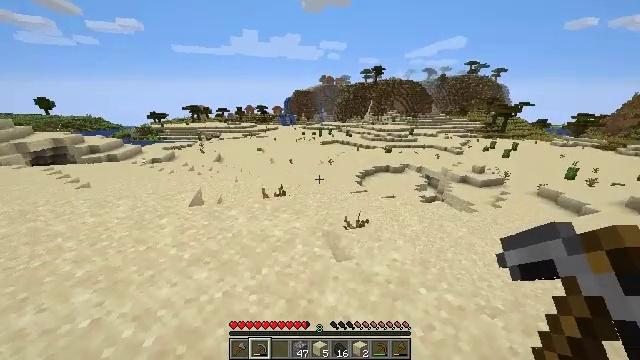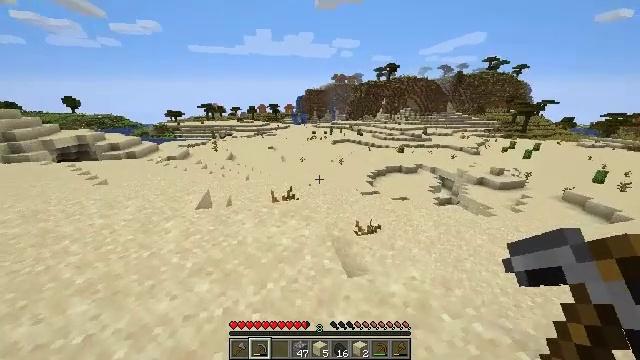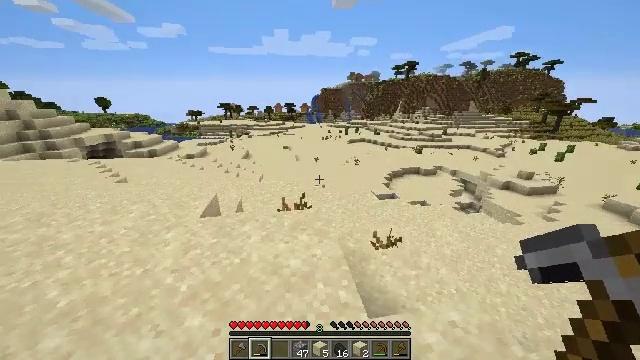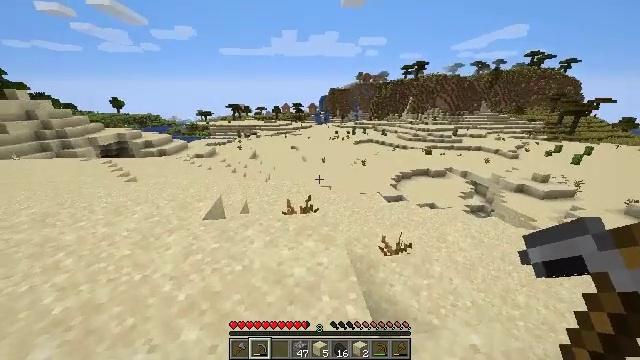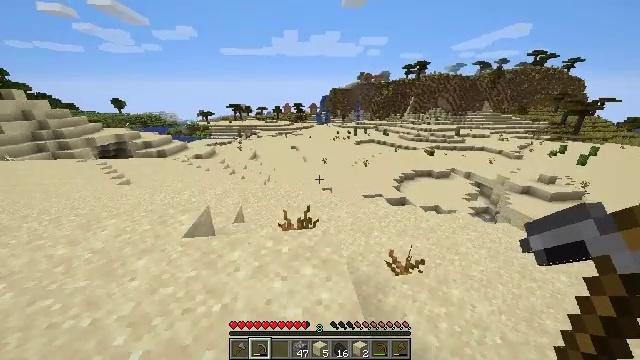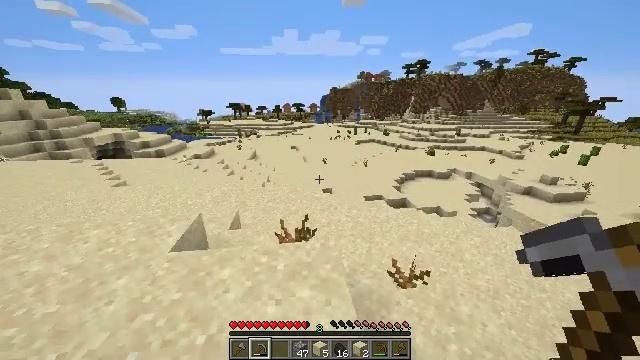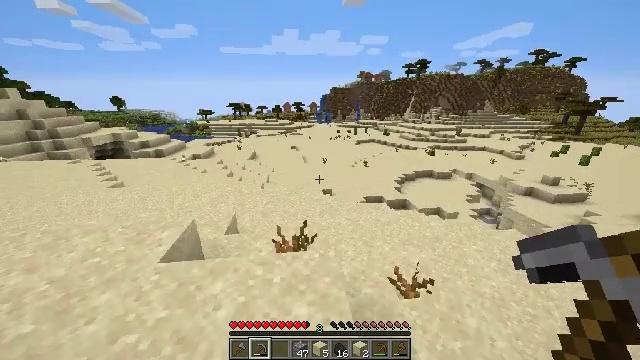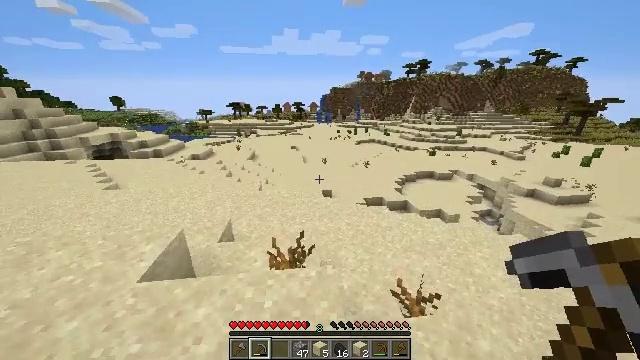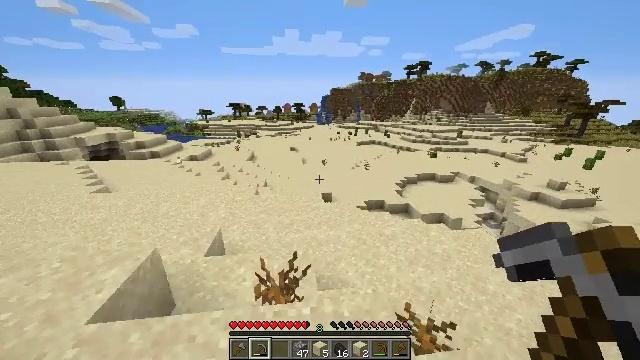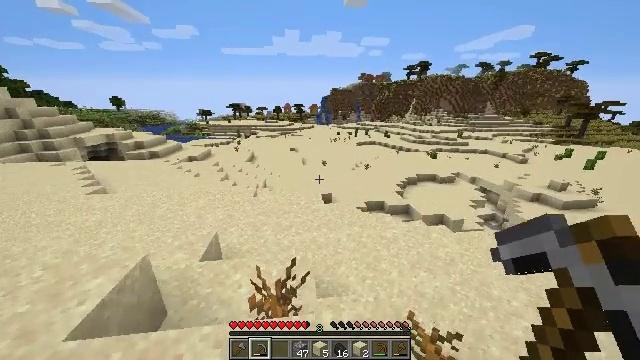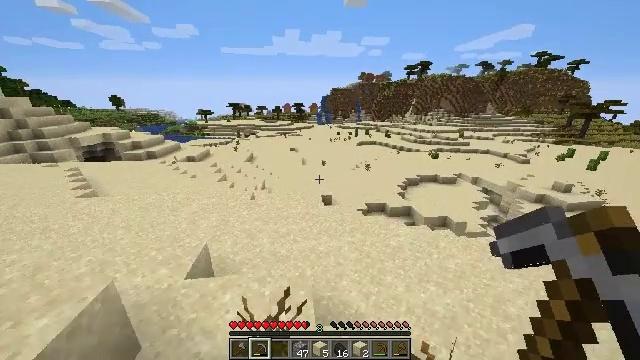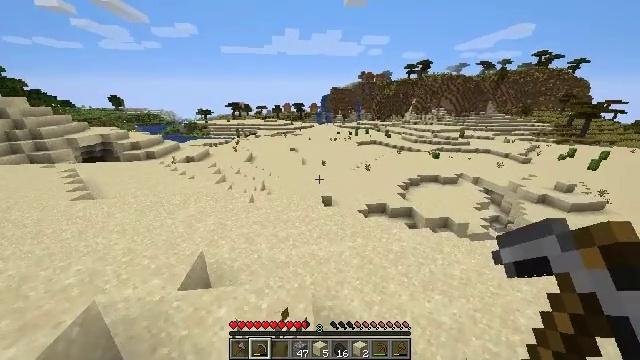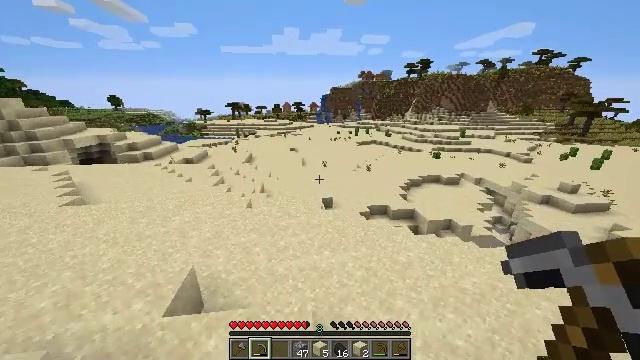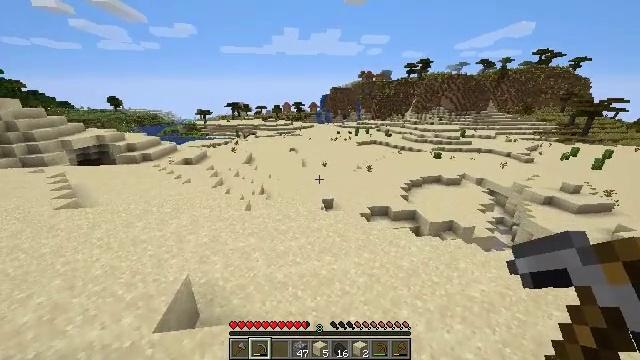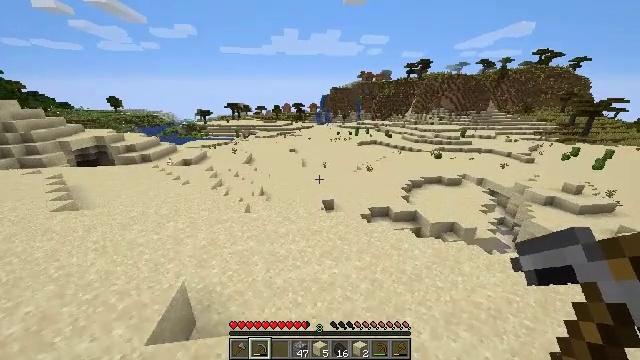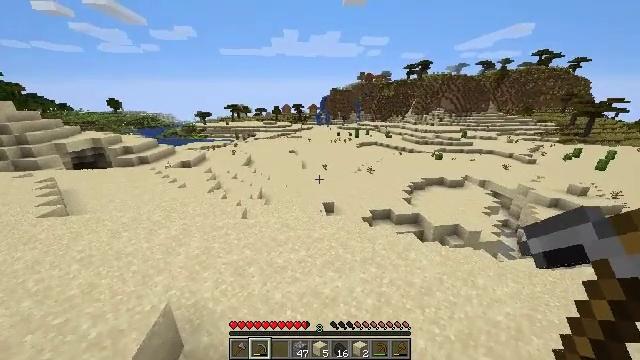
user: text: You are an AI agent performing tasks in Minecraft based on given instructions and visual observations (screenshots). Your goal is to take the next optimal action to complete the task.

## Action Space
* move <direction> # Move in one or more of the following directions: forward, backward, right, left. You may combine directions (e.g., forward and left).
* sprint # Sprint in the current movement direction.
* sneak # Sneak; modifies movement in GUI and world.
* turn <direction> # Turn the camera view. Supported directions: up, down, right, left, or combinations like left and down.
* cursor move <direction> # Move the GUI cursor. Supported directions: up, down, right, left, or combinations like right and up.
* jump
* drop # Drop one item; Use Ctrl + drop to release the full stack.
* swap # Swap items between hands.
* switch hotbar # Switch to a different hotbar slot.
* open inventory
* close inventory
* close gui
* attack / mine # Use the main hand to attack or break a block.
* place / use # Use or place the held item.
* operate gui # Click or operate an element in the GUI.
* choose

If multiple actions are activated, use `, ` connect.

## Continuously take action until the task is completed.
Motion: motion action
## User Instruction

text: Collect a hay block for crafting.
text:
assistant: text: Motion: move forward, turn left
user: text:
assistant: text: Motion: move forward, turn left
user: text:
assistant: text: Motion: move forward, turn left
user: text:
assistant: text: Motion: move forward
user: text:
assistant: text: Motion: move forward
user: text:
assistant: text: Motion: move forward
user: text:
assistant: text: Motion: move forward
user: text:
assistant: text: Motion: move forward
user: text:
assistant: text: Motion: move forward
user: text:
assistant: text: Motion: move forward
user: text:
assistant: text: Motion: move forward
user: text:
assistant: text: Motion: move forward
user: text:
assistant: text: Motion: move forward
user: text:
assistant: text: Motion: move forward
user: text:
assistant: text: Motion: move forward
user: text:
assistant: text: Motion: move forward
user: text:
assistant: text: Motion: move forward
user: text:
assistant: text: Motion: move forward
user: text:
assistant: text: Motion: move forward
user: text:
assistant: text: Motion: move forward
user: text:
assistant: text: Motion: move forward
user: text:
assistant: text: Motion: move forward
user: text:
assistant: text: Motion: move forward
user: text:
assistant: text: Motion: move forward
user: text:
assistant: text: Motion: move forward
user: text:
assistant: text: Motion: move forward
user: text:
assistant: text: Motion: move forward
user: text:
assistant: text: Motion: move forward
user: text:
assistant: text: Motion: move forward
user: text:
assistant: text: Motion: move forward